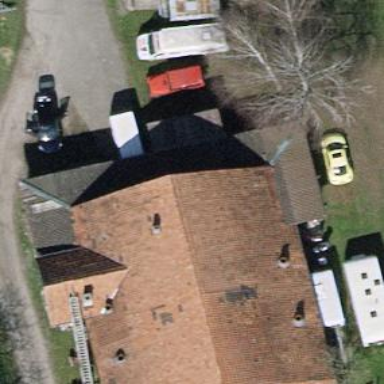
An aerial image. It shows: View of roof of building.